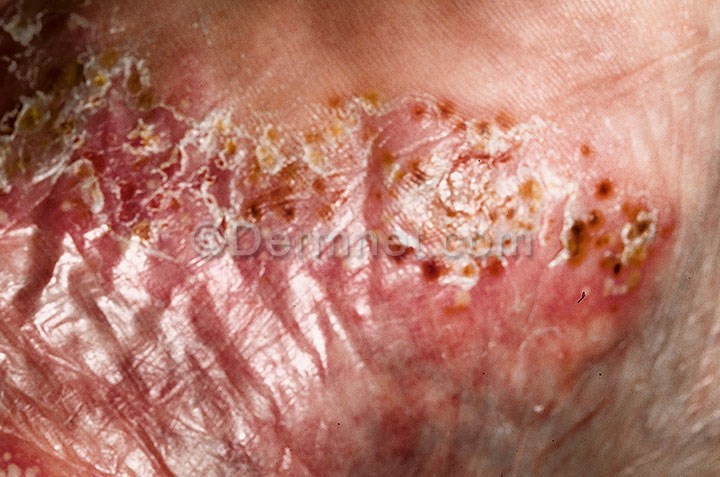
Disease: Eczema Photos